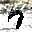
Label: 7